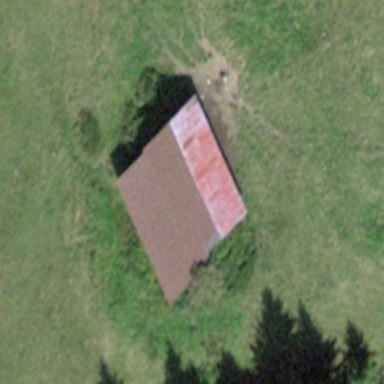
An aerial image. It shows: Farm auxiliary building.